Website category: camera
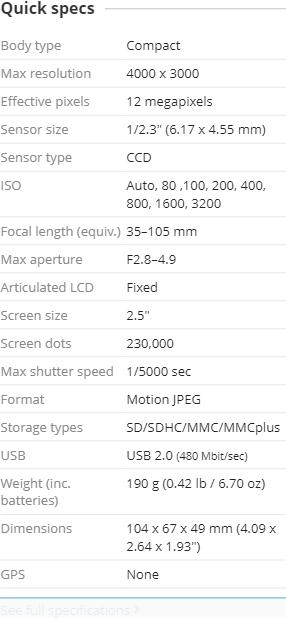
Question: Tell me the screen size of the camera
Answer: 2.5

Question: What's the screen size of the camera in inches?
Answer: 2.5

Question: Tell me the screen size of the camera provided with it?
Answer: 2.5

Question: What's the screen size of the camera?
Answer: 2.5

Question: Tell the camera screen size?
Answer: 2.5

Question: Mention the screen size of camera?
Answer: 2.5

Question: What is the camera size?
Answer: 2.5

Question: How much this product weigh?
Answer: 190 g (0.42 lb / 6.70 oz )

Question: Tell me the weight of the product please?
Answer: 190 g (0.42 lb / 6.70 oz )

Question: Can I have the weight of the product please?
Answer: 190 g (0.42 lb / 6.70 oz )

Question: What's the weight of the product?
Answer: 190 g (0.42 lb / 6.70 oz )

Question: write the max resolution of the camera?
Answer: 4000 x 3000

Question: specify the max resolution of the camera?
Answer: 4000 x 3000

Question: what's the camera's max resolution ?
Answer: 4000 x 3000

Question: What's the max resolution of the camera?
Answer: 4000 x 3000

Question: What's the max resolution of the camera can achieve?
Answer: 4000 x 3000

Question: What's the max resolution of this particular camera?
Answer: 4000 x 3000

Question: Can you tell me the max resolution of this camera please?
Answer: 4000 x 3000

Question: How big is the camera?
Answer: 104 x 67 x 49 mm (4.09 x 2.64 x 1.93 )

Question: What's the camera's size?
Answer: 104 x 67 x 49 mm (4.09 x 2.64 x 1.93 )

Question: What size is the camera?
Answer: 104 x 67 x 49 mm (4.09 x 2.64 x 1.93 )

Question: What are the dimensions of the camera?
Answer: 104 x 67 x 49 mm (4.09 x 2.64 x 1.93 )

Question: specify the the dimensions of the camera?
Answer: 104 x 67 x 49 mm (4.09 x 2.64 x 1.93 )

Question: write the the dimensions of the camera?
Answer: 104 x 67 x 49 mm (4.09 x 2.64 x 1.93 )

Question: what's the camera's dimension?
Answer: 104 x 67 x 49 mm (4.09 x 2.64 x 1.93 )